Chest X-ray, AP view. Patient: 21 years old, sex M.
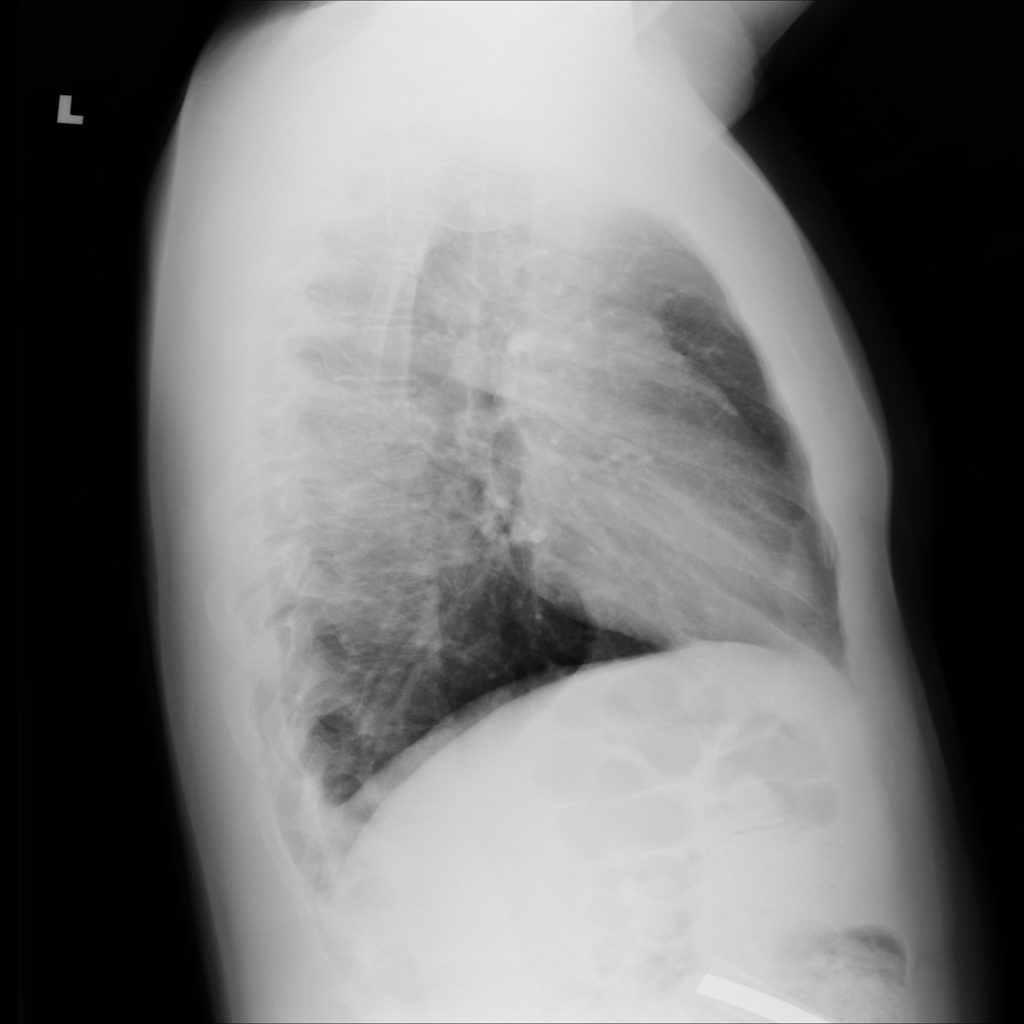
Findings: Infiltration